Question: I have a gridview and a datsource. There is one column in datasource that I want to interpret and display a checkmark if it is a certain value (text). <URL>. Is it doable? Note: If I add image field in gridview it tries to bind to an image url in the database which is not the case for me. I dont want to change the database, just display a checkmark in the gridview.
 <- Edit: included an image to differentiate from checkbox.
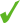
Answer: Solution (answering myself). This is my template field (showing only relevent code)
'''
<asp:TemplateField HeaderText="Image" >
<HeaderTemplate> </HeaderTemplate>
<ItemTemplate> // all other templates removed
<asp:Image ImageUrl="Images/checkmark_s.png" runat="server" Visible=<%# showImageIfCalled((string)Eval("isCalled")) %> />
</ItemTemplate>
</asp:TemplateField>
'''
This is the function that returns either true or false
'''
protected bool showImageIfCalled(string val)
{
if (val == "called")
return true;
else
return false;
}
'''
Notice that I am not using 'single quotes or "double quotes" in front of Visible = field